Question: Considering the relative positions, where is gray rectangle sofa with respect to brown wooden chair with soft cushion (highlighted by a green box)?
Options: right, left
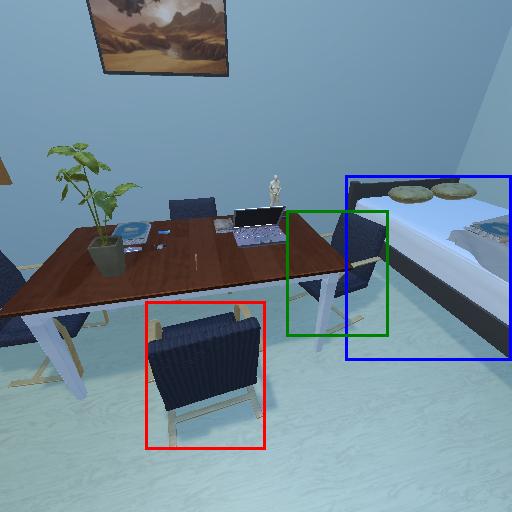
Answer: right